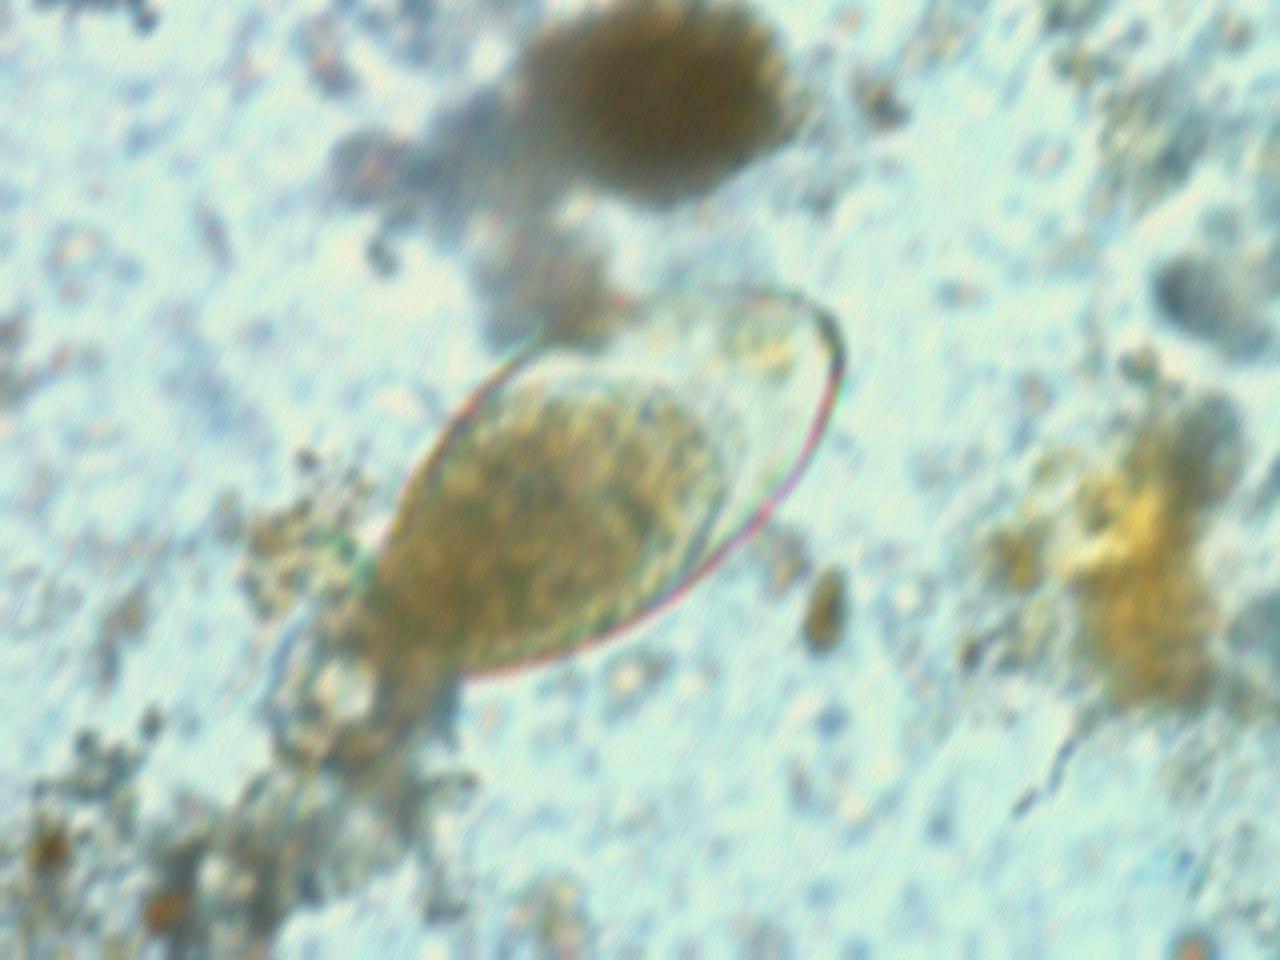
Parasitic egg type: Fasciolopsis buski